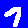
Digit: 7